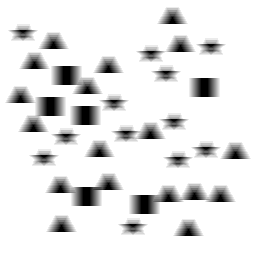
Squares: 6
Triangles: 18
Stars: 12
Total shapes: 36